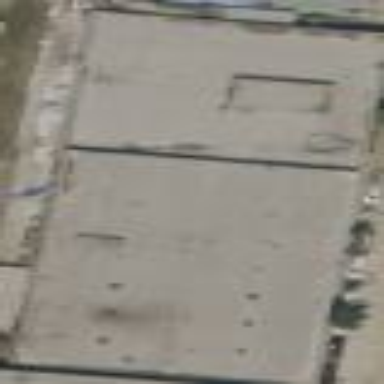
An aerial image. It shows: Warehouse building.